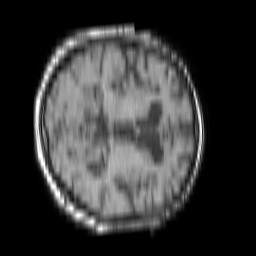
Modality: T1w
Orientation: axial
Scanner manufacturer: philips
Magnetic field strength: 1.5 T
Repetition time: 0.1846 s
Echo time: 0.001825 s